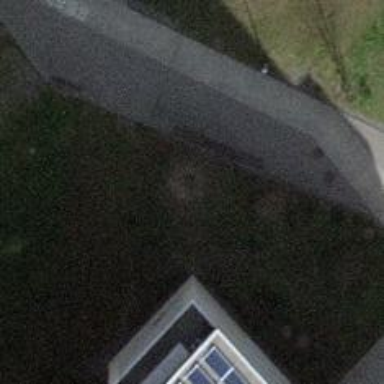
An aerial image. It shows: Concrete bench.